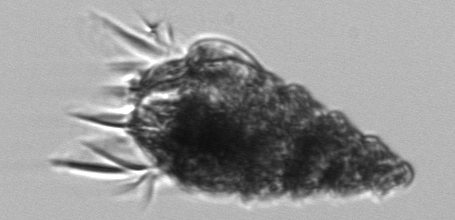
Label: Laboea_strobila